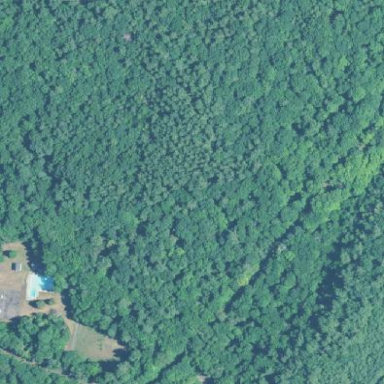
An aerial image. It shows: Existing Preserved Open Space in woodland area.